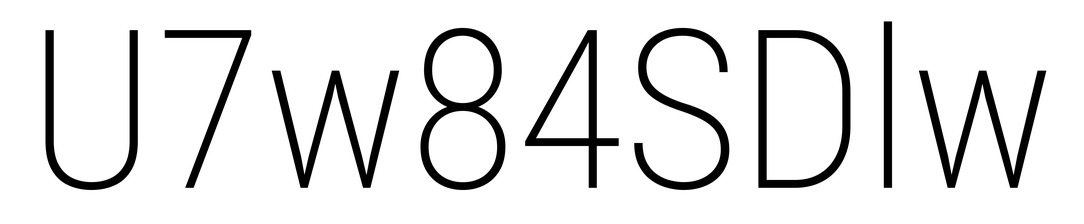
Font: Roboto_Condensed_ExtraLight